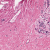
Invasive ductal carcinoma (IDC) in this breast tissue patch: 0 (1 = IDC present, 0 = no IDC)